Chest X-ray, AP view. Patient: 72 years old, sex F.
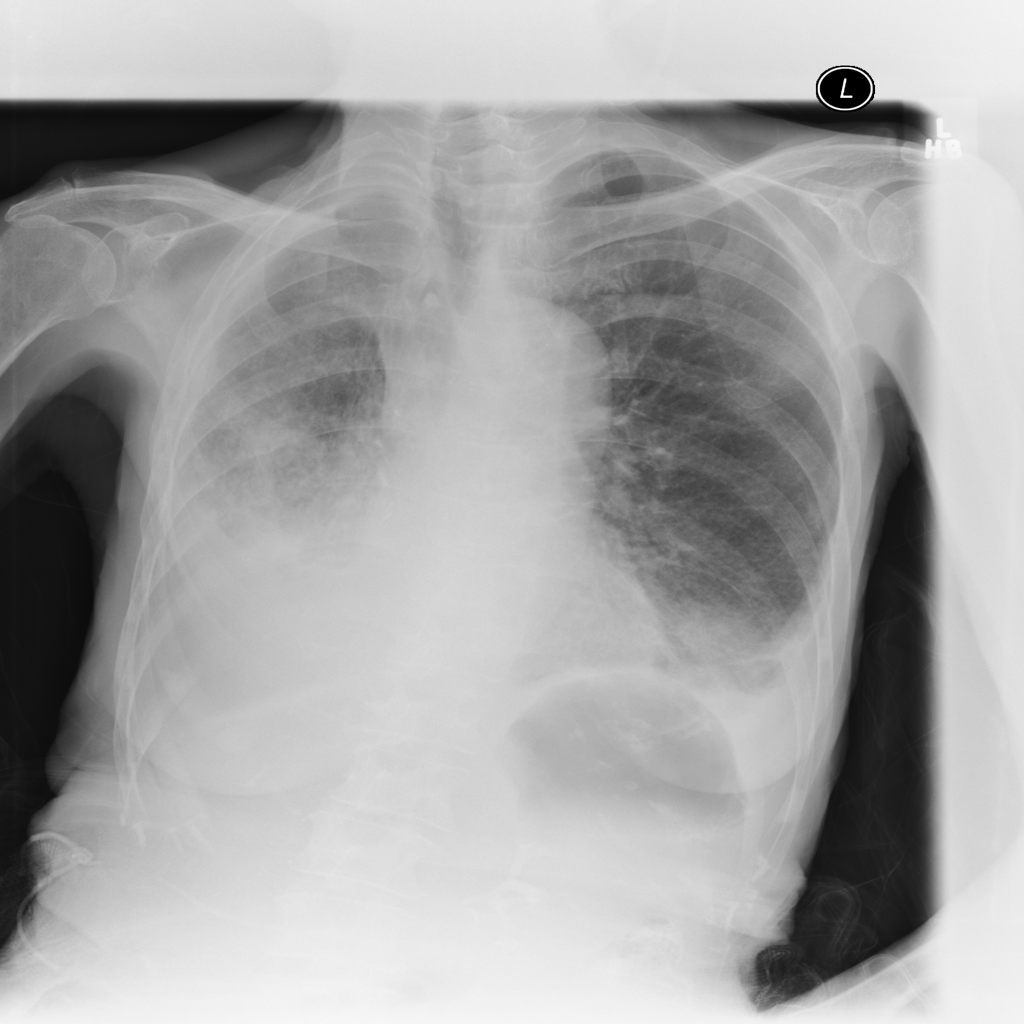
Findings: Effusion, Infiltration